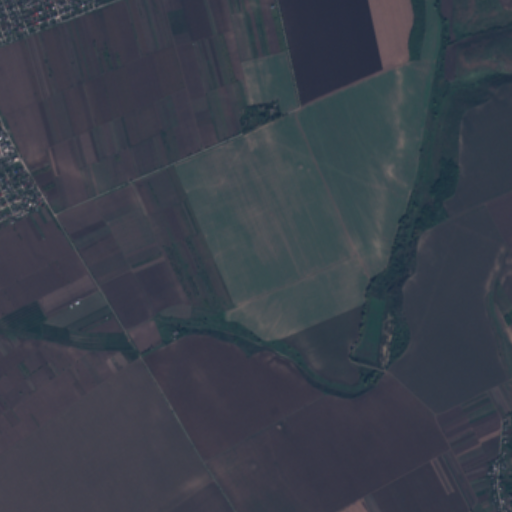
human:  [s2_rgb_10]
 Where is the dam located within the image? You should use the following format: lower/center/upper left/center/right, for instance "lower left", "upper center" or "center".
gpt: The dam is located in the lower right of the image.
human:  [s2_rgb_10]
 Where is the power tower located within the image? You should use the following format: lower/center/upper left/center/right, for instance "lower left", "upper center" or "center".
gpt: The power tower is located in the upper left of the image.
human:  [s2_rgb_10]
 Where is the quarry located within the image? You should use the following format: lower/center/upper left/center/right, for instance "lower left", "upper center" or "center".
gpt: There is no quarry in the image.